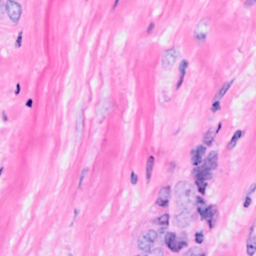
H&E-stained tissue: Breast